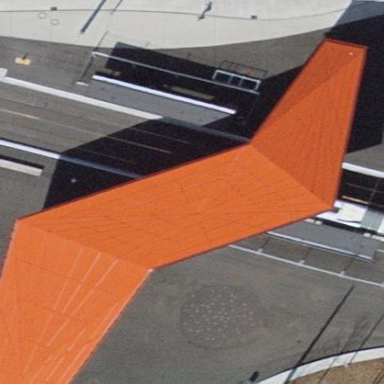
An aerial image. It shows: View of roof of building.